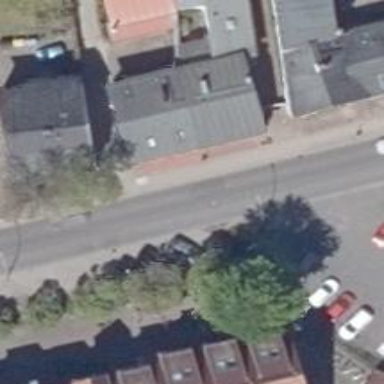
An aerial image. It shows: Parking lane area.